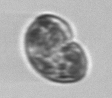
Label: Karenia